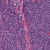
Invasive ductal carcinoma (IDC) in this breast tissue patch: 1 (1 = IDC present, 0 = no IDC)